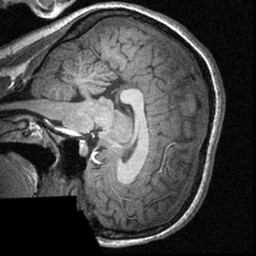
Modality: T1w
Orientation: sagittal
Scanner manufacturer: siemens
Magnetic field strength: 3 T
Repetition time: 1.57 s
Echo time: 0.00304 s